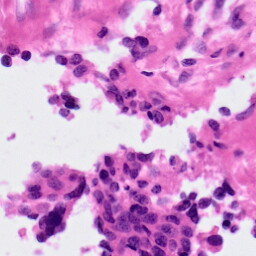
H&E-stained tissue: Ovarian